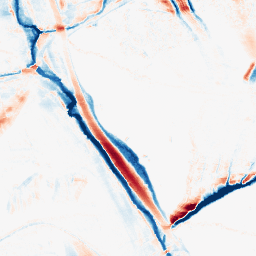
Category: morphological
Decomposition family: morphological_ellipse
Decomposition parameters: operation: average
width: 10
height: 30
Upsampling method: quartic
Upsampling parameters: scale: 4
Upsampling scale: 4